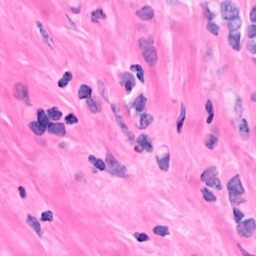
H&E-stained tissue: Breast